Field crop: maize
Growth stage: 1
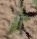
Species: atriplex